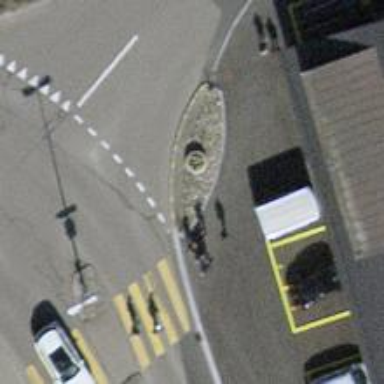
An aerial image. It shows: Asphalt sidewalk along the footway.